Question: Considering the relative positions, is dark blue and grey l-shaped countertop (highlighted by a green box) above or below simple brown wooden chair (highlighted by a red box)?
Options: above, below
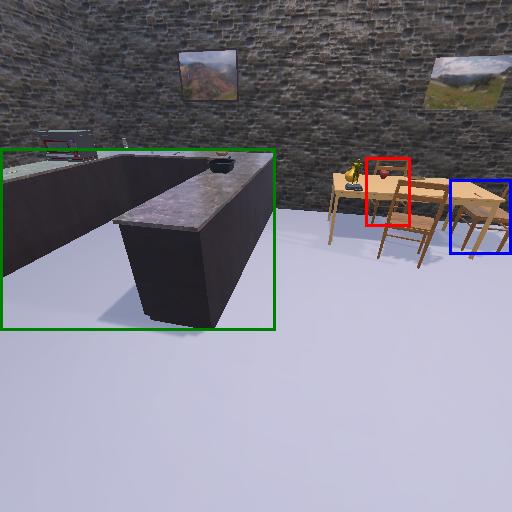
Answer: above